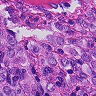
Metastatic tissue present: yes